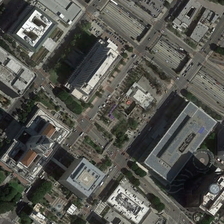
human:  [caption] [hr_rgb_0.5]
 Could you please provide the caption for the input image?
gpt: some buildings and green trees are in a commercial area .

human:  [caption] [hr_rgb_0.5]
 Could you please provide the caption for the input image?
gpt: some buildings and green trees are in a commercial area .

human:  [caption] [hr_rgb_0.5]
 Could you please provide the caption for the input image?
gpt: some buildings and green trees are in a commercial area .

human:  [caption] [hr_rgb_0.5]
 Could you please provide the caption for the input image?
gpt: some buildings and green trees are in a commercial area .

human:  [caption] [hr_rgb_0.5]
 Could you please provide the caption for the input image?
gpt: some buildings and green trees are in a commercial area .